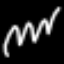
Label: squiggle